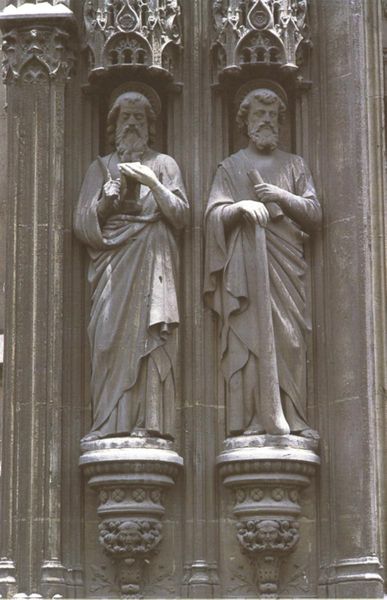
Titel: Hl. Bartholomäus, Hl. Jakobus der Jüngere
Künstler: Mme Léon Bertaux
Standort: Paris, St. Laurent (EU - F - Ile-de-France)
Schlagwörter: feder, mann, schatten, licht, männer, säule, herren, ornament, bart, bärte, gesichter, architektur, falten, gesicht, johannes, kleidung, sockel, stein, vollbart, herr, kirche, gewand, gotik, locken, skulptur, zwei, stab, figuren, detail, faltenwurf, nische, antike, buch, knüppel, kathedrale, rolle, skulpturen, männlich, dienste, gotisch, schriftrolle, gewändefigur, heilige, zierde, keule, prophet, joseph, vollbärte, gewände, apostel, frazen, fraze